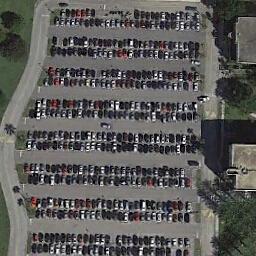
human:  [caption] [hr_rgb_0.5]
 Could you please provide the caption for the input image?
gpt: The parking lot has lots of cars arranged neatly in lines and some buildings are next to the parking lot .

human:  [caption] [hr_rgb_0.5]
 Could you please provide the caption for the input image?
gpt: Many cars are in the parking lot .

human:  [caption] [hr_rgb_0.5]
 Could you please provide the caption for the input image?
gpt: The parking lot is full of cars next to the building .

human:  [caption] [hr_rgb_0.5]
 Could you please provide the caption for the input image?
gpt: Seven rows of cars were parked in the parking lot .

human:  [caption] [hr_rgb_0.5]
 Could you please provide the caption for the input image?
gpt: There are hundreds of cars on the parking lot beside two buildings .